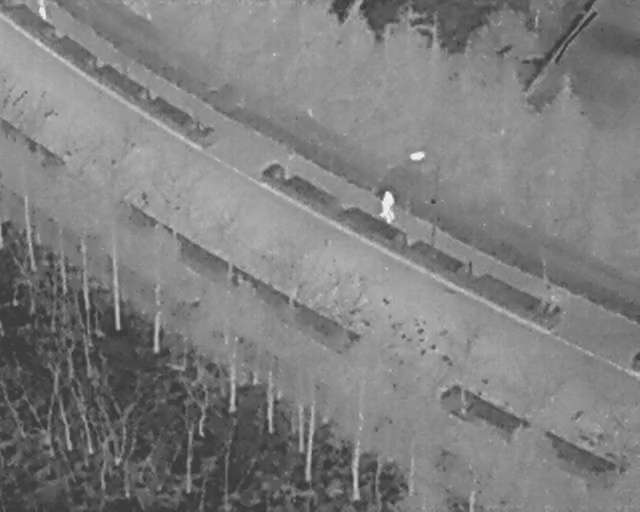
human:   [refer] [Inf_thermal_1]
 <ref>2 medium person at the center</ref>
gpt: <box>[[58, 39, 62, 42, 2], [58, 38, 63, 40, 2]]</box>